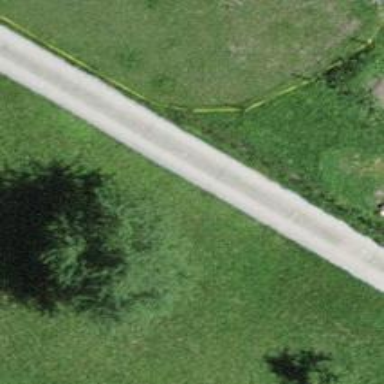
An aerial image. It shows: Asphalt service road with grade 1 tracktype.